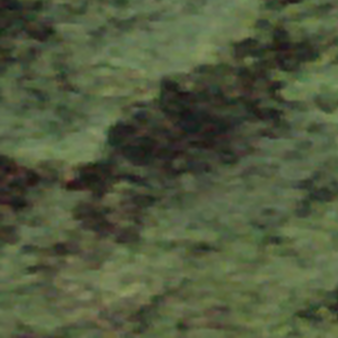
Label: other